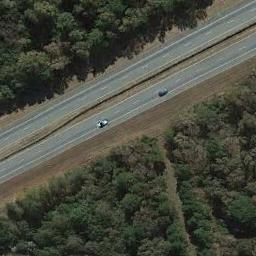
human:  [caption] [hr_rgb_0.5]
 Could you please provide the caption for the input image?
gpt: There are few cars on the motorway .

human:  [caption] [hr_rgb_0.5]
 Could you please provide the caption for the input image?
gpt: The freeway goes through the forest with two cars .

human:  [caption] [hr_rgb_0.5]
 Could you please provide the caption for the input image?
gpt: A straight freeway goes through the forest with many dark green trees .

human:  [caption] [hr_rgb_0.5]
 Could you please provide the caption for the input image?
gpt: The freeway is surrounded by a large green forest with two cars on the freeway .

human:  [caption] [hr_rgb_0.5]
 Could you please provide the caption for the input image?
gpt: There are yellow lawns and many trees beside the freeway with two cars .